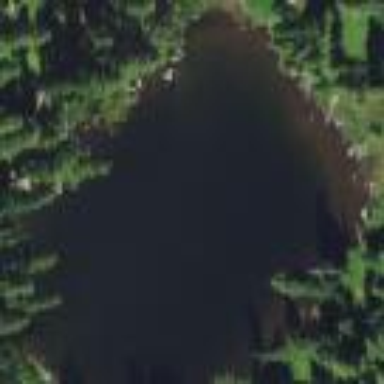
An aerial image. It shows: Serene pond surrounded by nature.